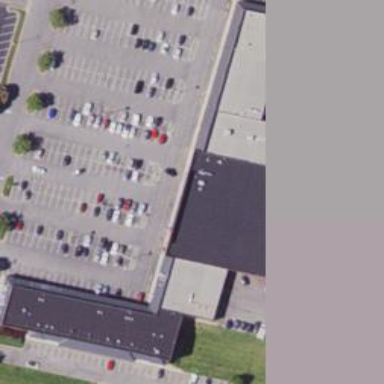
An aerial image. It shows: Building that houses supermarket.